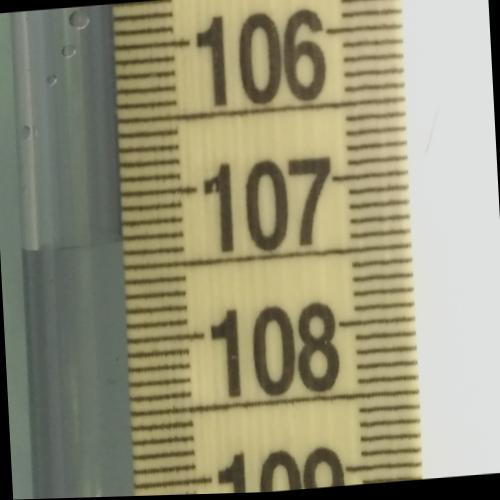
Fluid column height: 107.3 cm